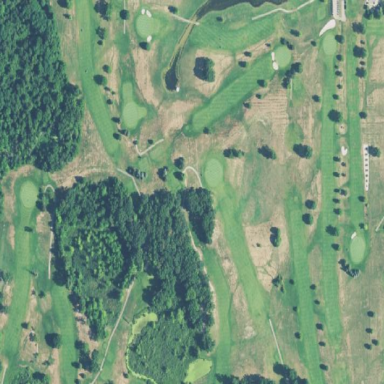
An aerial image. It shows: Golf course.